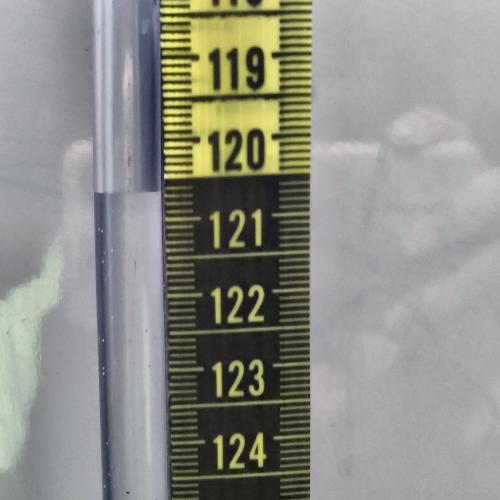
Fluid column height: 120.7 cm